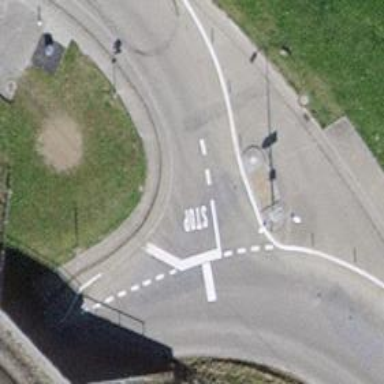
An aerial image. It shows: Marked crossing on the road.